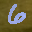
Label: 6